Question: Can't get the list to display?

'''
/*create QListView */
m_listViewA = new QListView(this);
m_listViewA->setGeometry(QRect(QPoint(0,100), QSize(100, 150)));
modelA = new QStandardItemModel( nrow, 1, this );
//fill model value
for( int r=0; r<nrow; r++ )
{
QString sstr = "[ " + QString::number(r) + " ]";
QStandardItem *item = new QStandardItem(QString("Idx ") + sstr);
modelA->setItem(r, 0, item);
}
//set model
m_listViewA->setModel(modelA);
m_listViewA->setSelectionMode( QAbstractItemView::ExtendedSelection );
'''
---
'''
QStringList slist;
foreach(const QStandardItem index, modelA) //ERROR
{
slist.append( index.data(Qt::DisplayRole ).toString());
}
'''
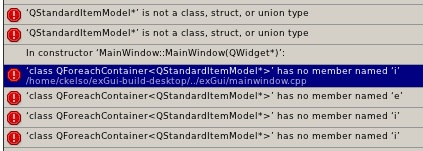
Answer: This works... but would rather use "foreach"...
'''
QString strA;
for(int r=0; r < modelA->rowCount(); r++)
{
strA += "
" + modelA->item(r,0)->text();
}
QMessageBox *msgBox = new QMessageBox(0);
msgBox->setGeometry(QRect(QPoint(200,200),QSize(400,400)));
msgBox->setInformativeText(strA);
msgBox->exec();
'''